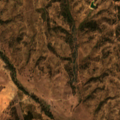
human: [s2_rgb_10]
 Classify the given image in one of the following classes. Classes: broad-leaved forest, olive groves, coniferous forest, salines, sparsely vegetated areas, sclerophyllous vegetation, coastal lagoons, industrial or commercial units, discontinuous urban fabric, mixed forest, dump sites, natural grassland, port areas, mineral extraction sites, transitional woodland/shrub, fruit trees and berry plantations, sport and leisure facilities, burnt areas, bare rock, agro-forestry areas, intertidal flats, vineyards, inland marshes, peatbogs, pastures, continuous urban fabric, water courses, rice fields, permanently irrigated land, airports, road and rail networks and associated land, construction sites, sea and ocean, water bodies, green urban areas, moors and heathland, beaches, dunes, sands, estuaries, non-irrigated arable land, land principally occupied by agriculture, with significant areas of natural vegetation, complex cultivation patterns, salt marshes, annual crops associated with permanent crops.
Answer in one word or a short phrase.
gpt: non-irrigated arable land, pastures, transitional woodland/shrub